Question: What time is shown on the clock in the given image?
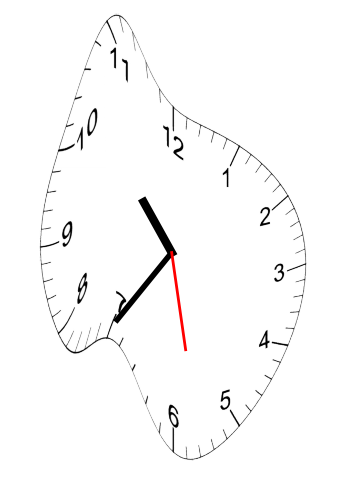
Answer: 10:35:28